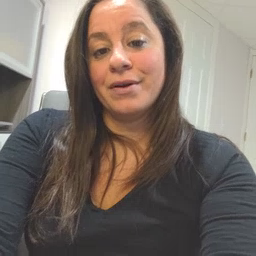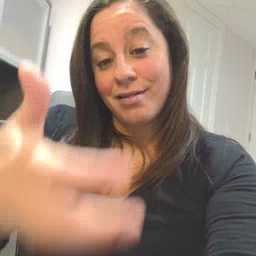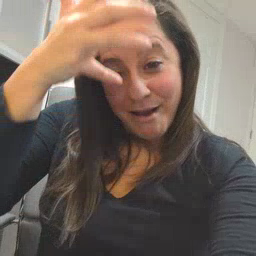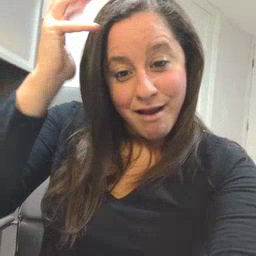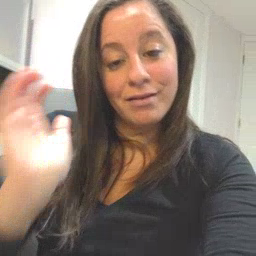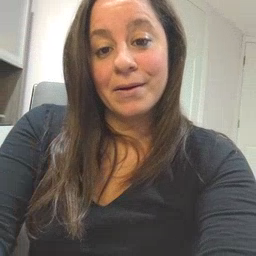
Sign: lion